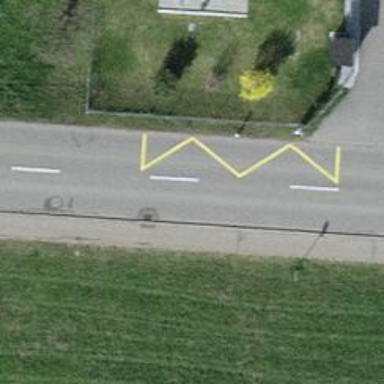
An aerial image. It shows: Bus stop with stop position for public transport.